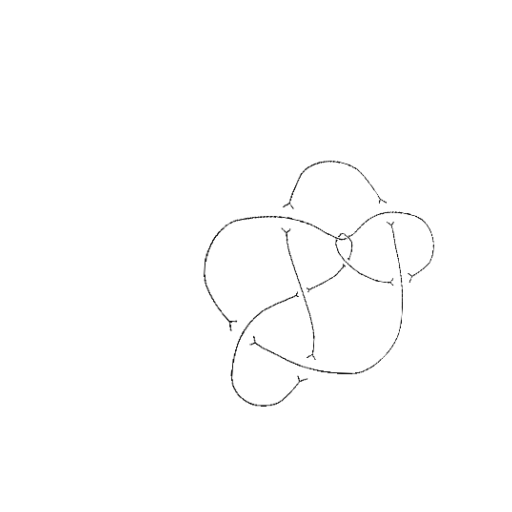
Crossing number: 9